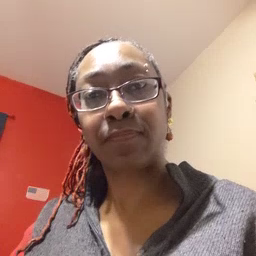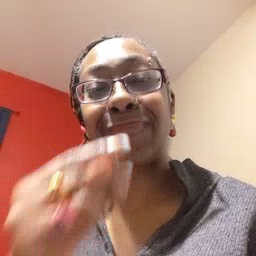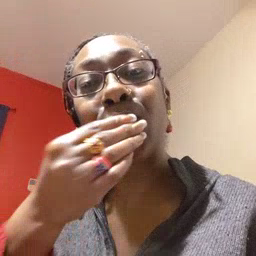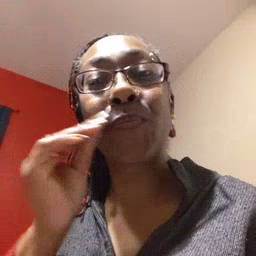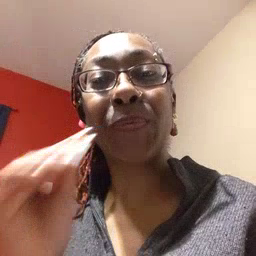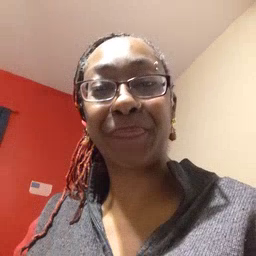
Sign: kiss